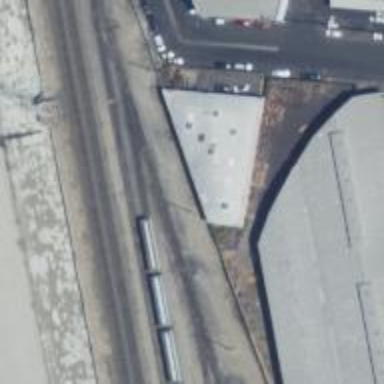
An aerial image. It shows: Railway yard.